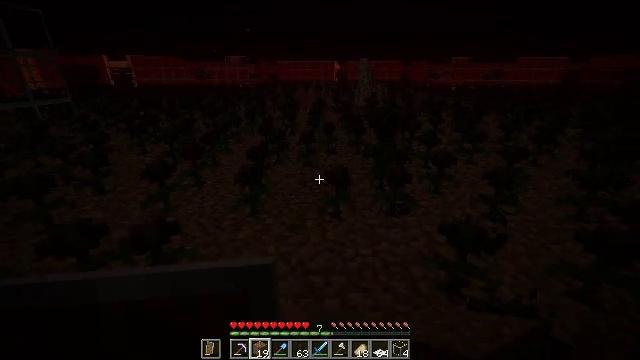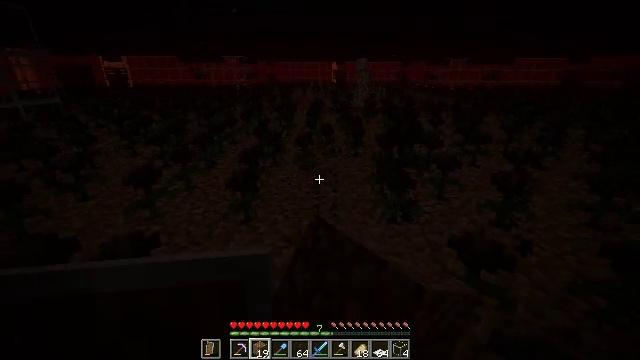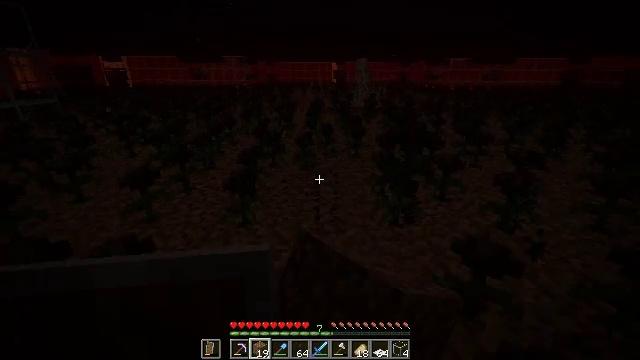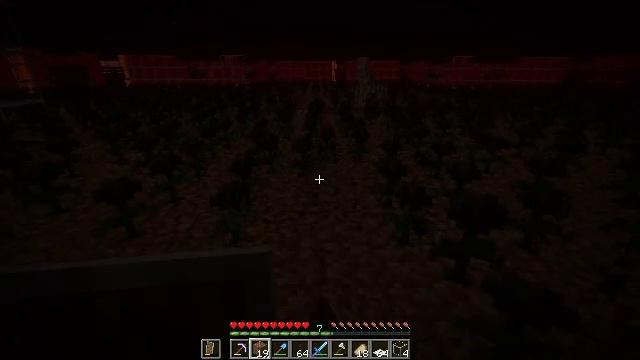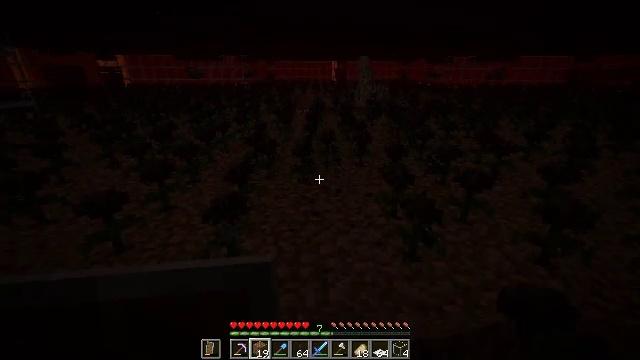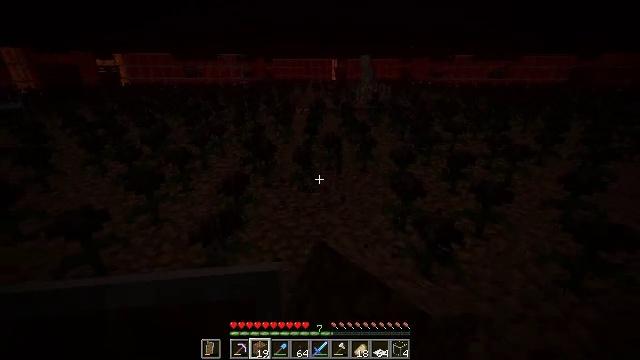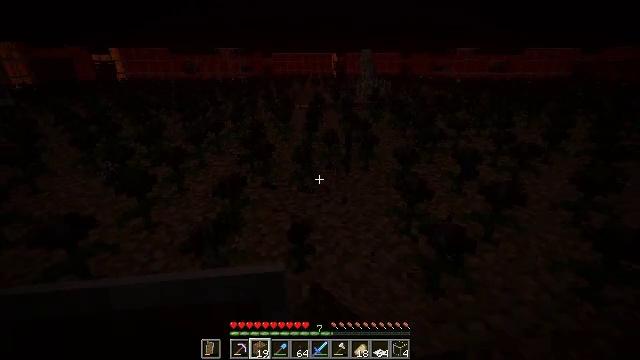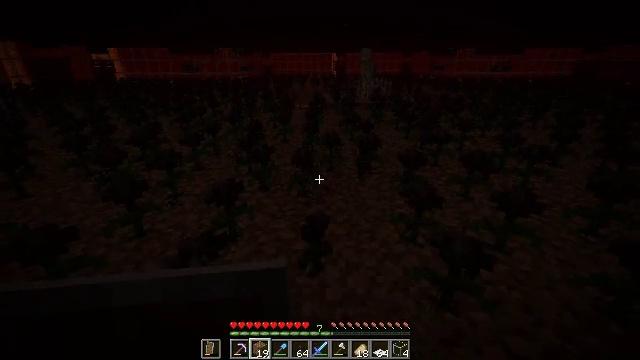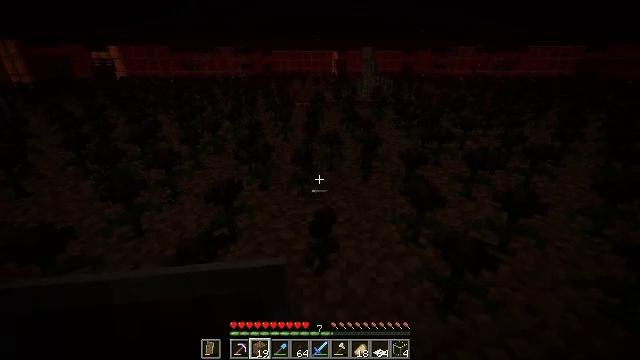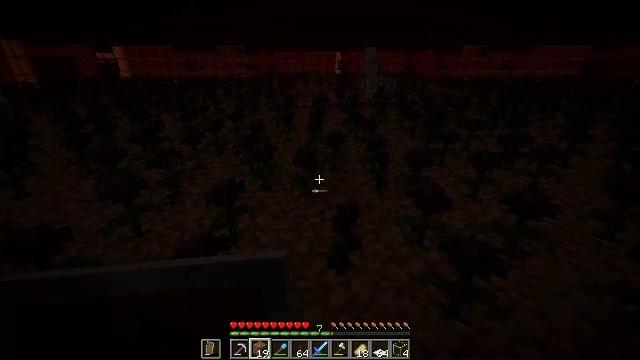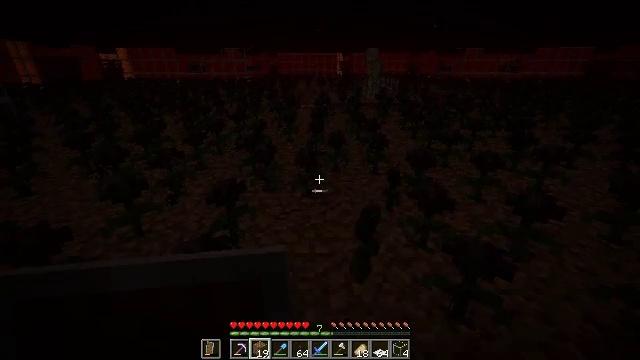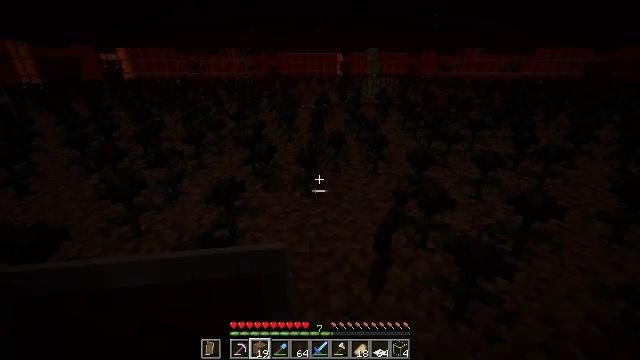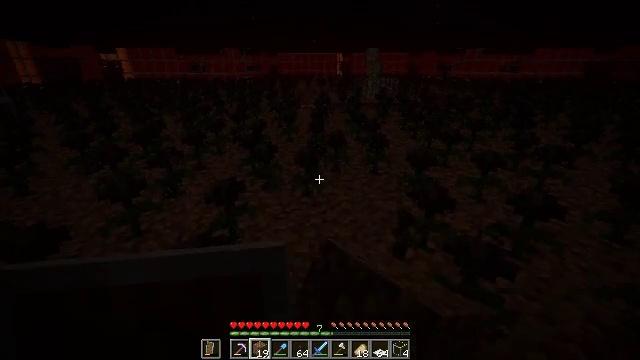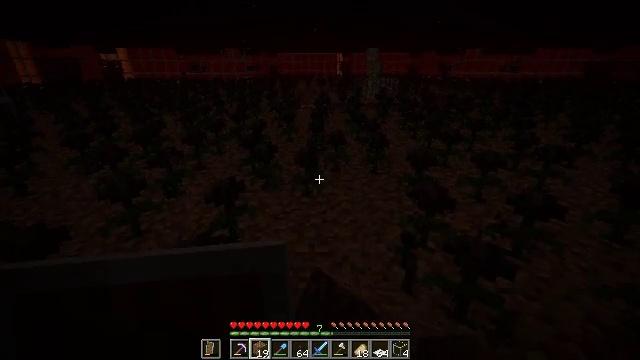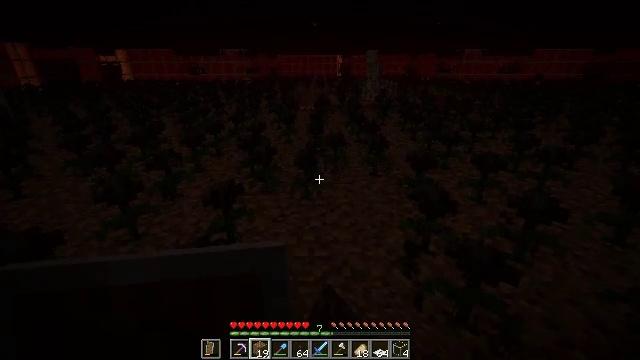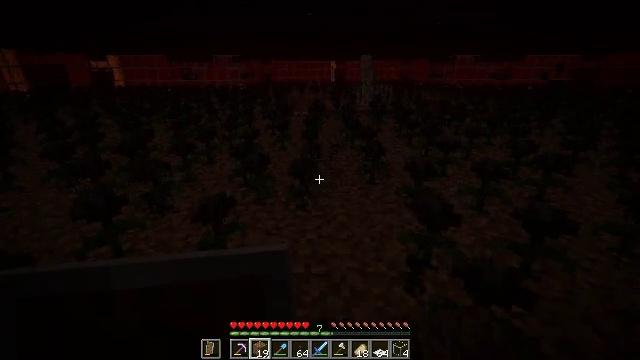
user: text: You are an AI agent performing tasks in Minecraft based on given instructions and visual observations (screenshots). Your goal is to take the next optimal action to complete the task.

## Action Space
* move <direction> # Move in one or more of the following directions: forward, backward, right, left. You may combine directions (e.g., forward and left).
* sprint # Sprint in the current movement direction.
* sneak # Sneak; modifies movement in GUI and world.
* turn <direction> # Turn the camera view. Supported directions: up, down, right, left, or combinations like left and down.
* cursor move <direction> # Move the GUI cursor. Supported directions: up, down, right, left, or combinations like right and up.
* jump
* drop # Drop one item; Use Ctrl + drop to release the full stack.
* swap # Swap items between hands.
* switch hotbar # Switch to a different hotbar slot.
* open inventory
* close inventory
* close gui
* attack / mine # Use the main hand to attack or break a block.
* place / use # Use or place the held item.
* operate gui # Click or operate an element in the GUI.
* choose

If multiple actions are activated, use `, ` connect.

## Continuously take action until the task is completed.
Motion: motion action
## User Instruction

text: Collect the rare wither rose.
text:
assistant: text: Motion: move forward, attack / mine
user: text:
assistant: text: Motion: move forward, attack / mine
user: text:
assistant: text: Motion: move forward, attack / mine
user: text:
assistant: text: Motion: move forward, attack / mine
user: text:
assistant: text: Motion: move forward, attack / mine
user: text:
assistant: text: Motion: move forward, turn down, attack / mine
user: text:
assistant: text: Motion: attack / mine
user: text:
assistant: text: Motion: no_op
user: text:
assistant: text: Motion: no_op
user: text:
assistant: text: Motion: no_op
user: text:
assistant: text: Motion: attack / mine
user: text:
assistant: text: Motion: attack / mine
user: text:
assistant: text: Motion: attack / mine
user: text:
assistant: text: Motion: move forward, attack / mine
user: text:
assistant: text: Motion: move forward, turn right and up, attack / mine
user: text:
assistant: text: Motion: move forward, attack / mine
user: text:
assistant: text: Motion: move forward, attack / mine
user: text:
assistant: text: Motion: move forward, attack / mine
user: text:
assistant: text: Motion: move forward, turn left, attack / mine
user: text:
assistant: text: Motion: attack / mine
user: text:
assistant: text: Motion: turn left and down
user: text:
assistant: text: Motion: turn left and down
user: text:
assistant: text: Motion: turn down, attack / mine
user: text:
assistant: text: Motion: attack / mine
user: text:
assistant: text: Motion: turn right, attack / mine
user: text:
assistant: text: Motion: turn right and up
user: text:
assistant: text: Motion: turn right and up
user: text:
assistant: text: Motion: move forward, turn up
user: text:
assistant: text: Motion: move forward, turn up
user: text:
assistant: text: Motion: move forward, turn up